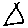
Label: triangle